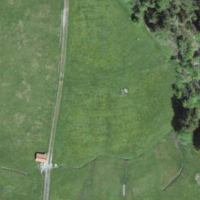
EUNIS habitat code: 25
Species observed at this site:
Geum rivale